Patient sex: F
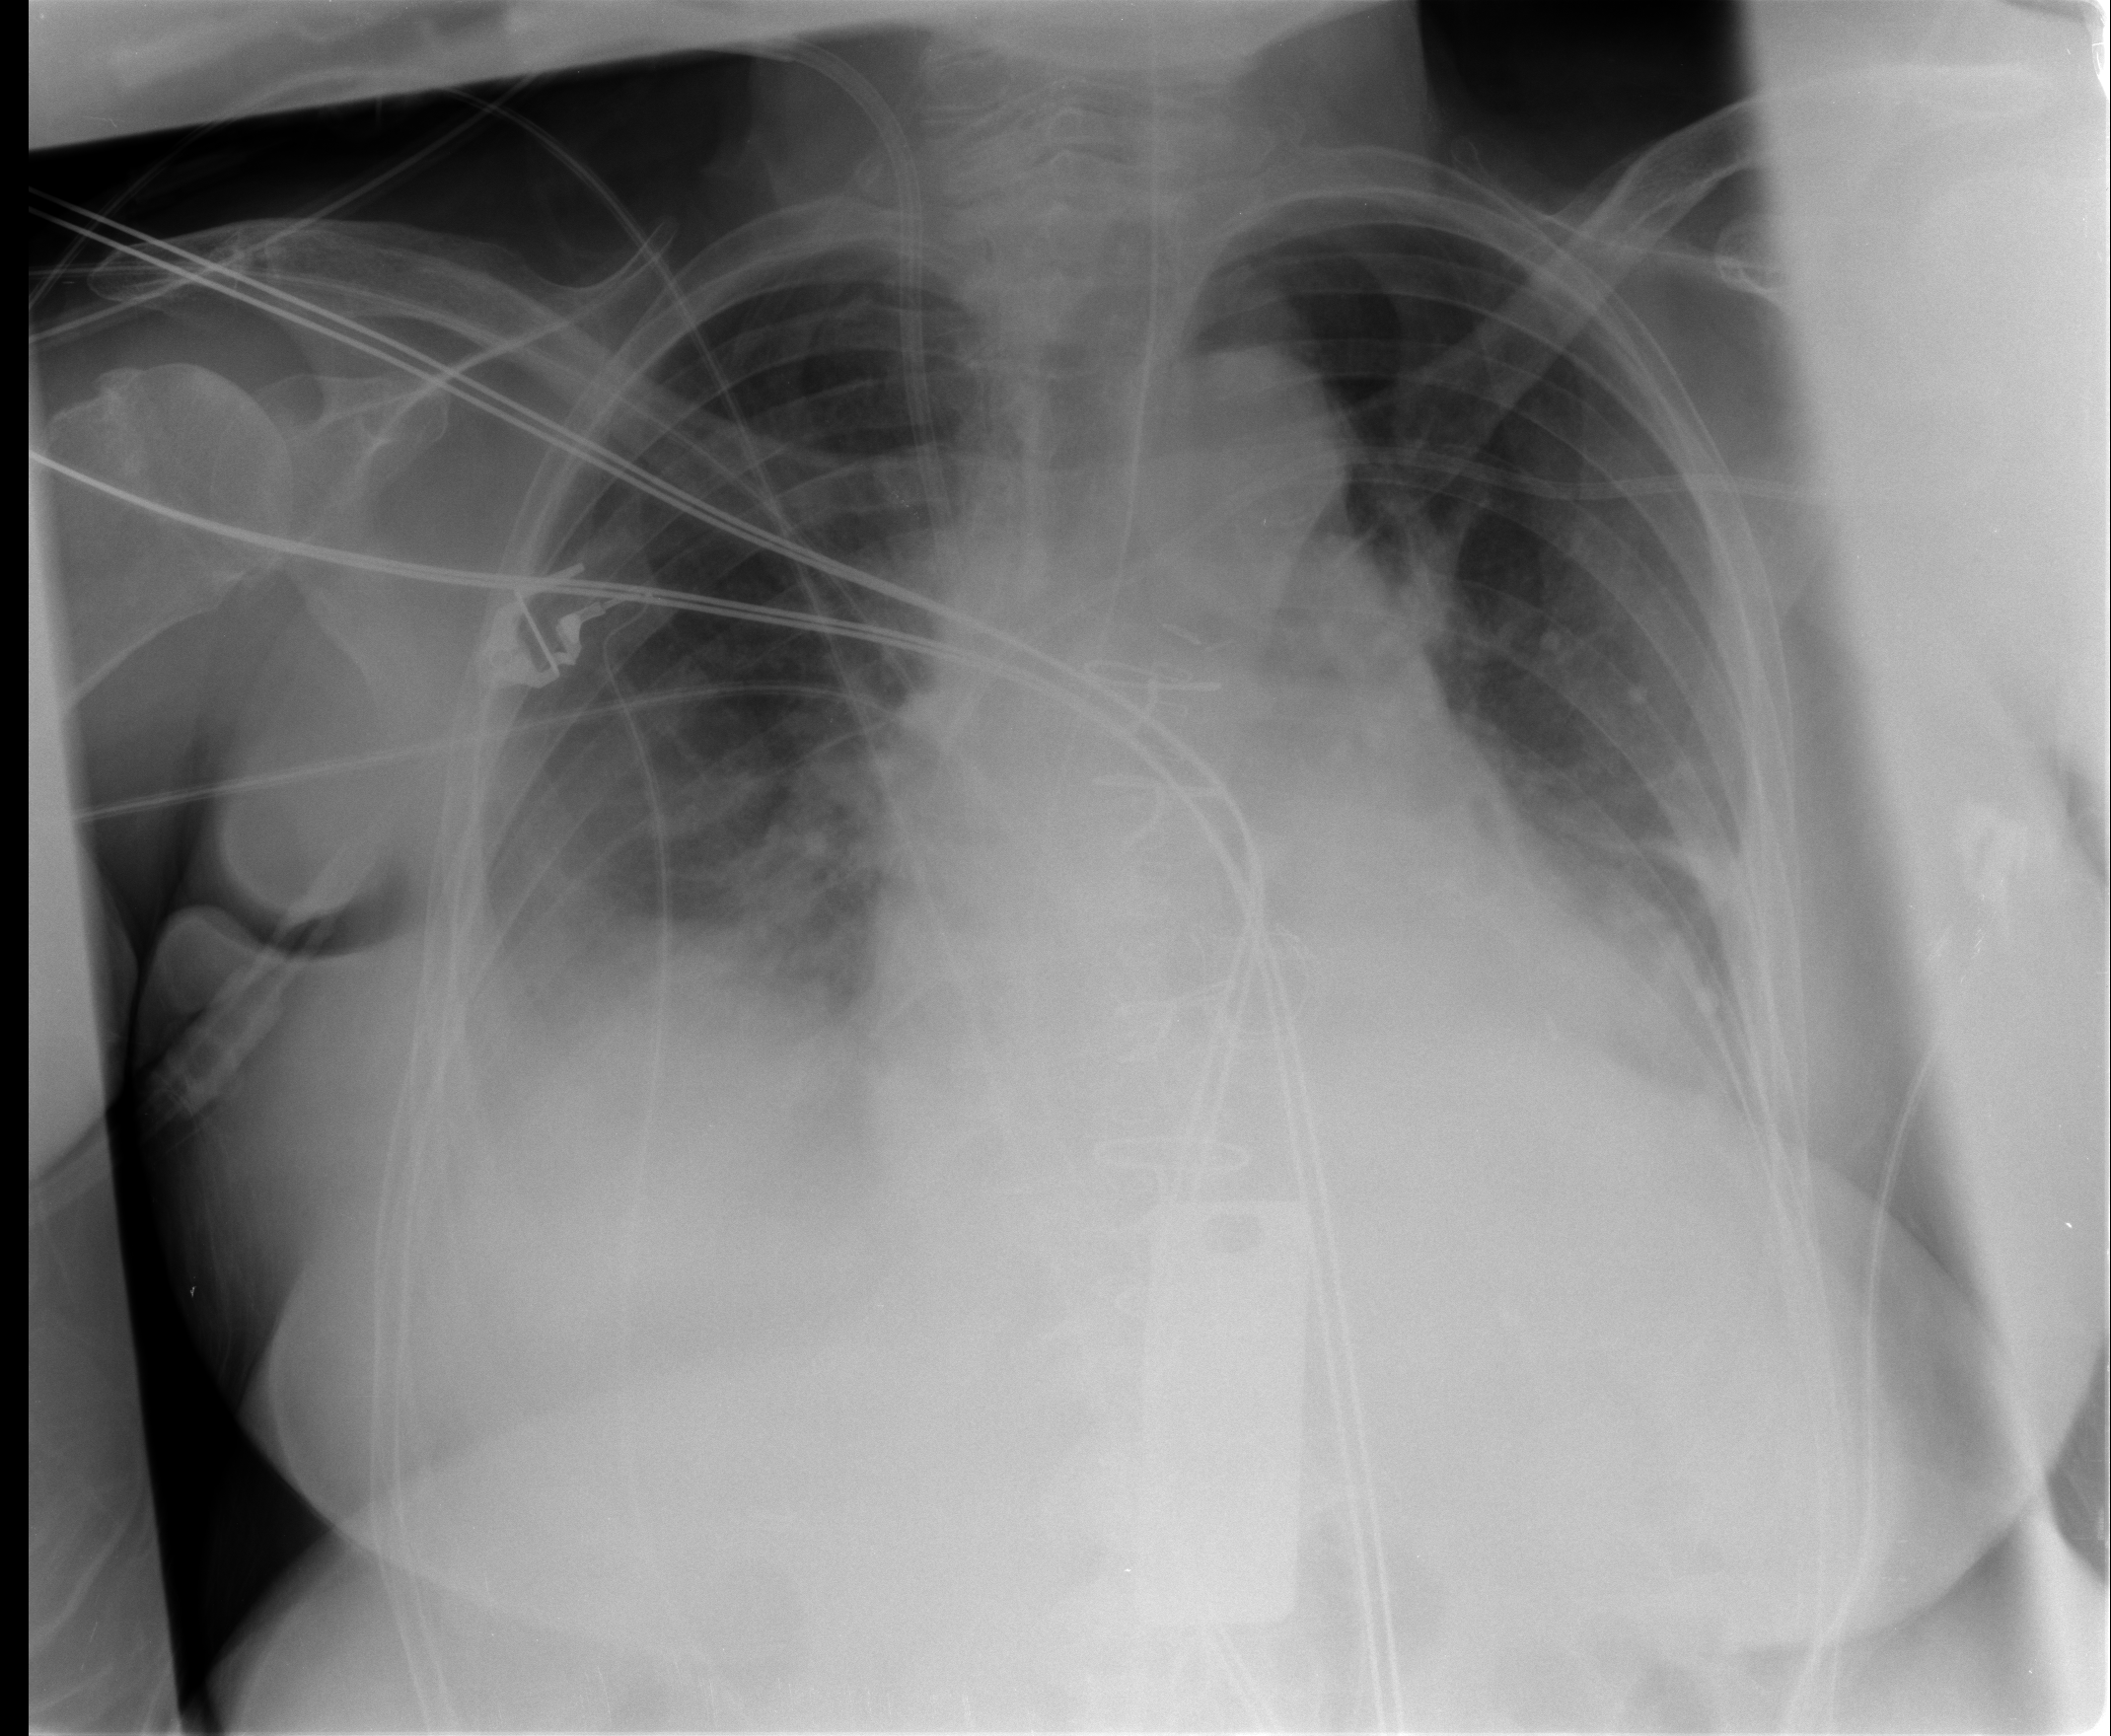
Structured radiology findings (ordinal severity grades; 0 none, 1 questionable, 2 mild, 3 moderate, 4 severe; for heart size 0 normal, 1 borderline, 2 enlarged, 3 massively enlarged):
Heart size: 2
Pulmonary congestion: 2
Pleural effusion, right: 2
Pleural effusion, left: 1
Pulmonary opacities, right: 2
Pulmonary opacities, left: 0
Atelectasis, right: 2
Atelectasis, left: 2